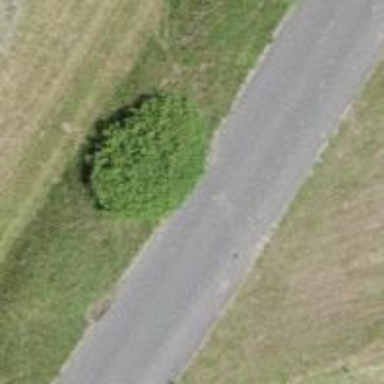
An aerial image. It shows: Unclassified road with asphalt surface.